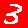
Digit: 3